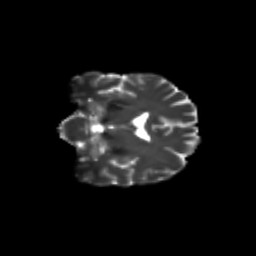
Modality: T2w
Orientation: coronal
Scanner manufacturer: siemens
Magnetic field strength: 3 T
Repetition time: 9.2 s
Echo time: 0.084 s